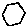
Label: hexagon